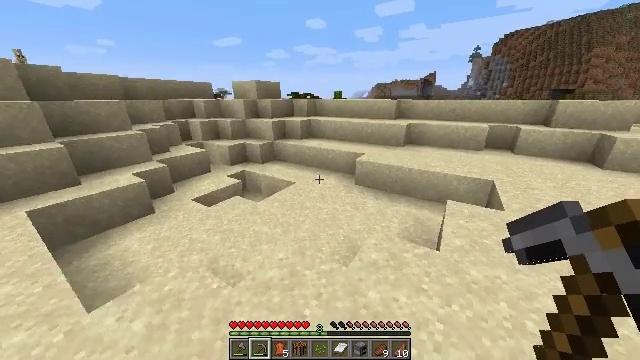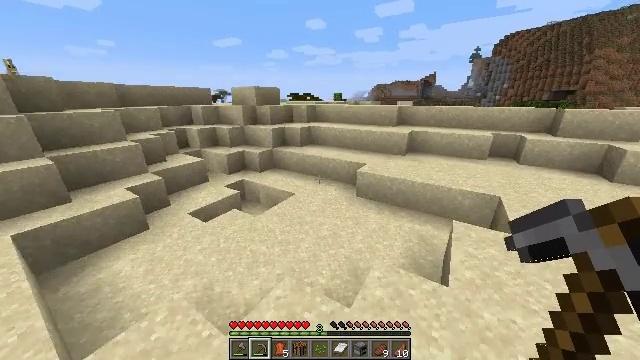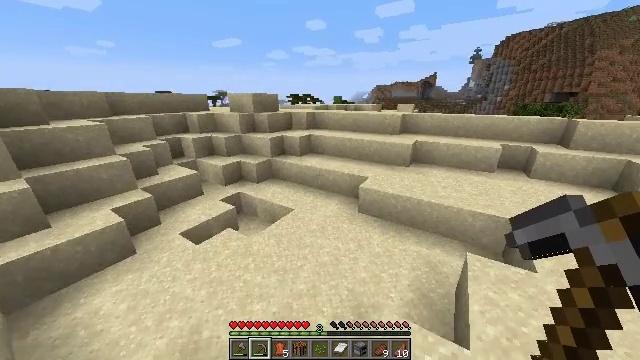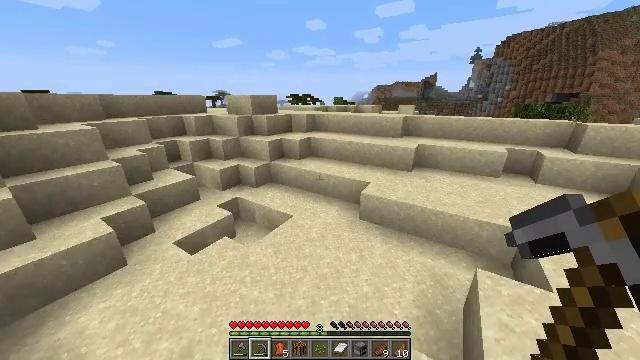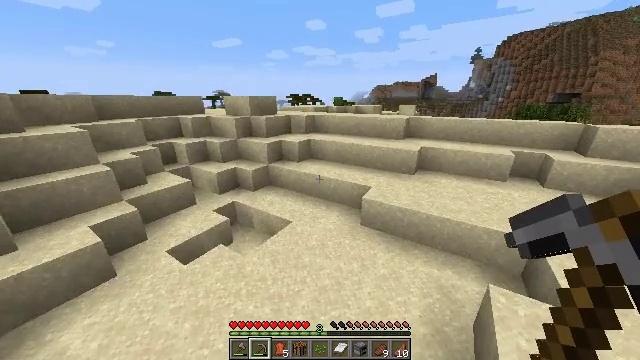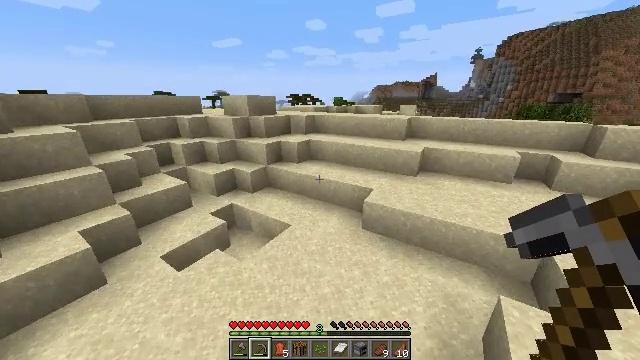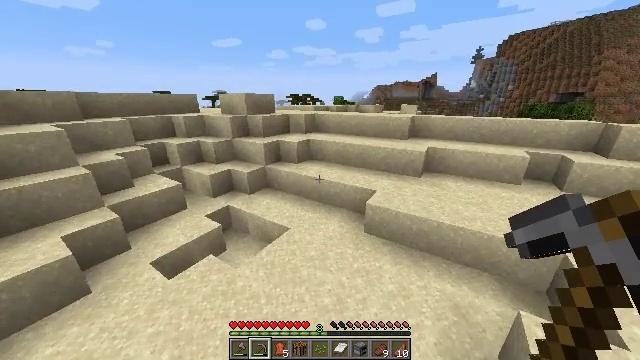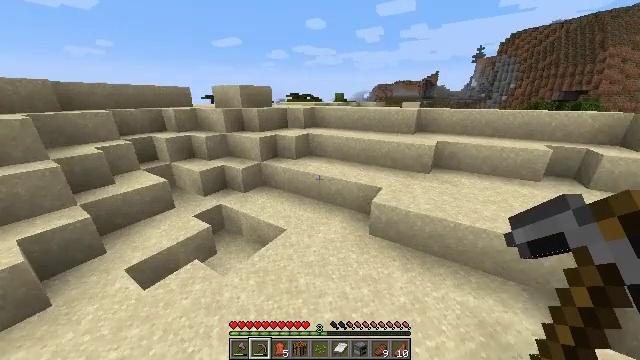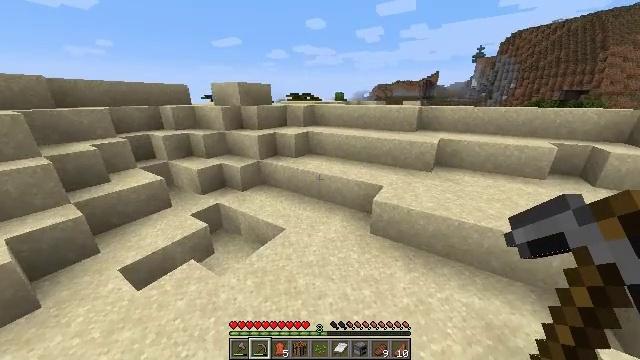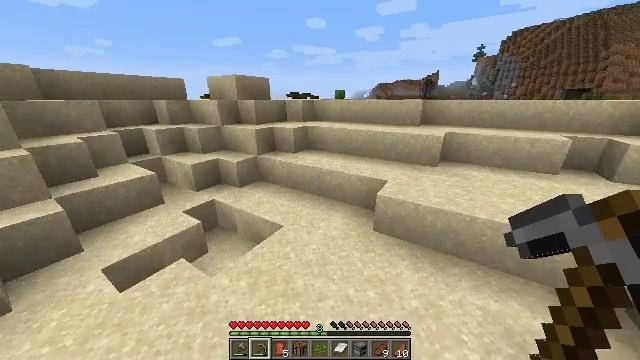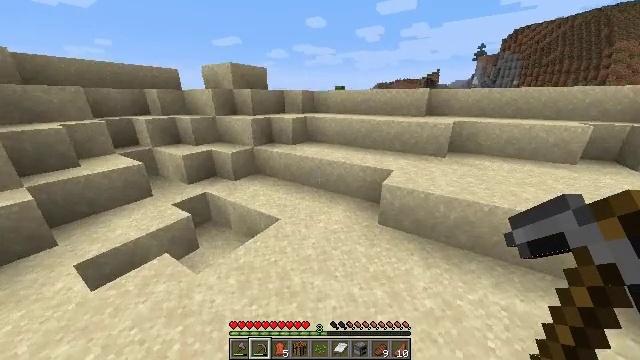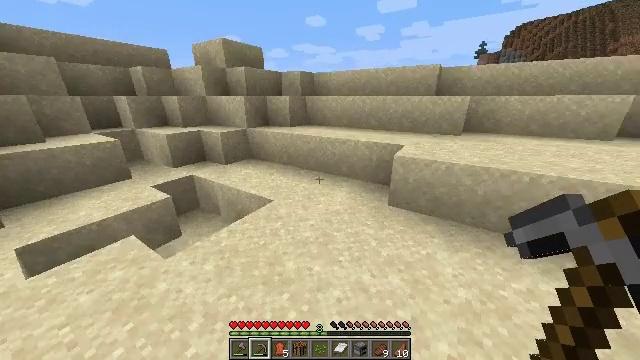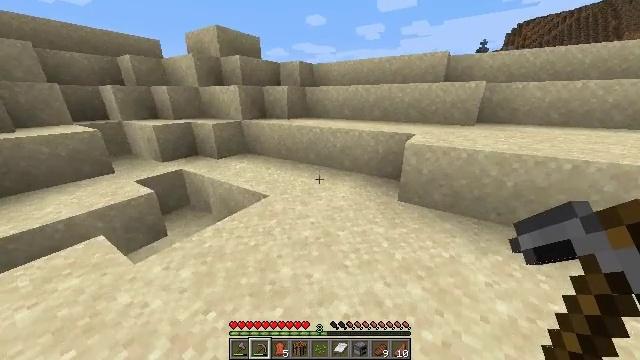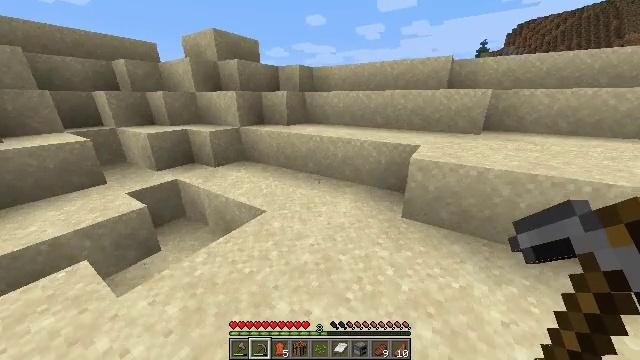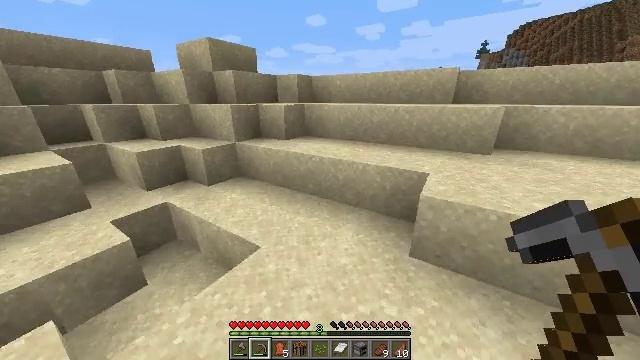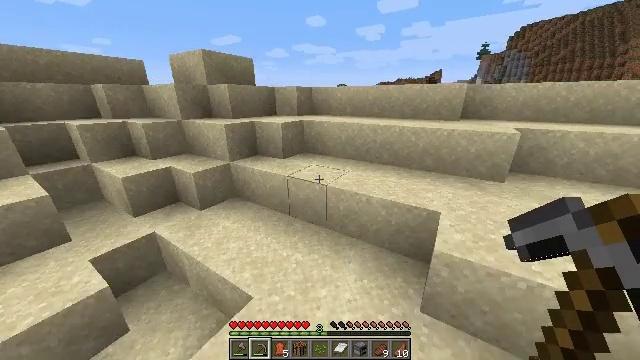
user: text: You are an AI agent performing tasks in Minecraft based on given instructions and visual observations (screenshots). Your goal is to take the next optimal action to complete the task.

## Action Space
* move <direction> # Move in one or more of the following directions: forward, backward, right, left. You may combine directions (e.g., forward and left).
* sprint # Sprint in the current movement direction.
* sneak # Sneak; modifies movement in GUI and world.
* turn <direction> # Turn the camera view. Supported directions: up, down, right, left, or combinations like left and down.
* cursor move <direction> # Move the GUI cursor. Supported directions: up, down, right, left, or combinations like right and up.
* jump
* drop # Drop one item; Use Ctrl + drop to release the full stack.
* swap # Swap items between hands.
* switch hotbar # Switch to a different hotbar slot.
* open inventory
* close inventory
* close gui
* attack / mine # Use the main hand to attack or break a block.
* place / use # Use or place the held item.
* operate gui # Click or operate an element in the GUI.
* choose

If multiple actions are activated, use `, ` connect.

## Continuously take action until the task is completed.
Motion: motion action
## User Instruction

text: Kill mobs.
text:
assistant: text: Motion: move forward, sprint, jump
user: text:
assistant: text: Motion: move forward, sprint, jump
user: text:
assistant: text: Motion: move forward, sprint, jump
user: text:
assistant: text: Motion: move forward, sprint, jump
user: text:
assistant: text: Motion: move forward, sprint, jump
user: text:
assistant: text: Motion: move forward, sprint, jump
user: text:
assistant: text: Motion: move forward, sprint, jump
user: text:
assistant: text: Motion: move forward, sprint, jump
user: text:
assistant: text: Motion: move forward, sprint, jump
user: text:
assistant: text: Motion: move forward, sprint, jump
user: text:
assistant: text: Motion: move forward, sprint, jump
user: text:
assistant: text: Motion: move forward, sprint, jump
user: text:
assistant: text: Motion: move forward, sprint, jump
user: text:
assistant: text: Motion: move forward, sprint, jump
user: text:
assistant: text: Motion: move forward, sprint, jump
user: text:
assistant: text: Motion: move forward, sprint, jump
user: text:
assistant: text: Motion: move forward, sprint, jump
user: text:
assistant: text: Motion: move forward, sprint, jump
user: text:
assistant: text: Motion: move forward, sprint, jump
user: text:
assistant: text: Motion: move forward, sprint, jump
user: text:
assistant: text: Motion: move forward, sprint, jump
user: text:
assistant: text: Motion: move forward, sprint, turn left and down, jump
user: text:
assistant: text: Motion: move forward, sprint, turn left, jump
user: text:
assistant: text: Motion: move forward, sprint, turn left, jump
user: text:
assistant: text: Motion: move forward, sprint, turn left, jump
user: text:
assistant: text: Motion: move forward, sprint, jump
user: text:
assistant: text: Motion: move forward, sprint, jump
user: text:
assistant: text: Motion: move forward, sprint, jump
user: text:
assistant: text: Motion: move forward, sprint, jump
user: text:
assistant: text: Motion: move forward, sprint, jump